Question: I want to create a button and display it's text vertically on it, in JavaFX. I am aware of rotate but I do not want to use it.Is there any other way to name the button vertically.
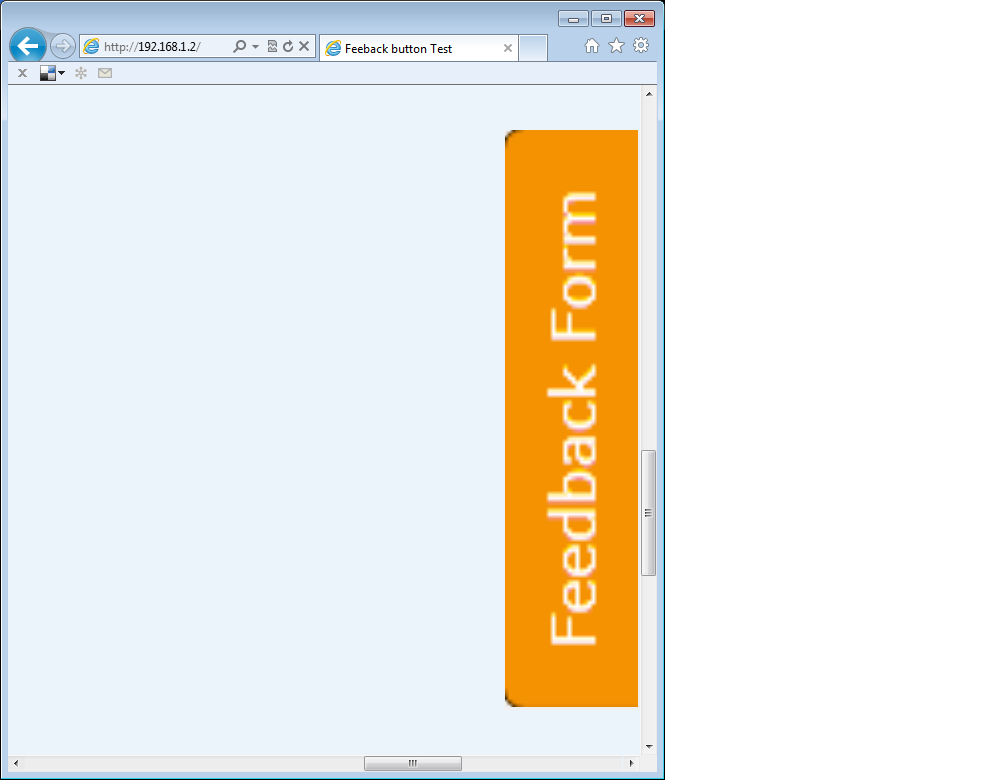
Answer: Rotate is the way to do this, there is no other solution.

Sample code:
'''
import javafx.application.Application;
import javafx.geometry.Pos;
import javafx.scene.*;
import javafx.scene.control.*;
import javafx.scene.layout.StackPane;
import javafx.stage.Stage;
/* Displays a button with it's text rotated 90 degrees to the left */
public class RotatedText extends Application {
@Override public void start(Stage stage) {
Button feedbackButton = createButtonWithRotatedText("Feedback Form");
StackPane layout = new StackPane();
layout.getChildren().setAll(feedbackButton);
StackPane.setAlignment(feedbackButton, Pos.TOP_RIGHT);
layout.setPrefSize(225, 275);
layout.setStyle("-fx-background-color: lightcyan;");
stage.setScene(new Scene(layout));
stage.show();
}
private Button createButtonWithRotatedText(String text) {
Button button = new Button();
Label label = new Label(text);
label.setRotate(-90);
button.setGraphic(new Group(label));
// in-line css just used for sample purposes,
// usually you would apply a stylesheet.
button.setStyle(
"-fx-base: orange; " +
"-fx-font-size: 30px; " +
"-fx-text-background-color: whitesmoke;"
);
return button;
}
public static void main(String[] args) { launch(args); }
}
'''